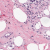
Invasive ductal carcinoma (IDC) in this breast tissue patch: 0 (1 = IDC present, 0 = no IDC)